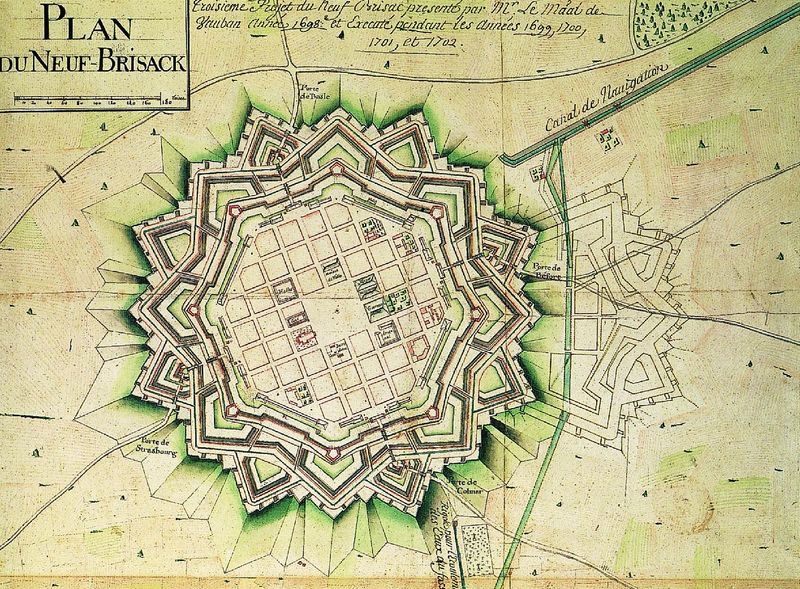
Titel: Plan der Festungsstadt Neubreisach
Künstler: Sébastien le Prestre de Vauban
Schlagwörter: grün, strasse, schachbrett, wege, burg, rechteck, stern, draufsicht, festung, zacken, rosette, plan, quadrat, symetrisch, splan, vauban, breisach